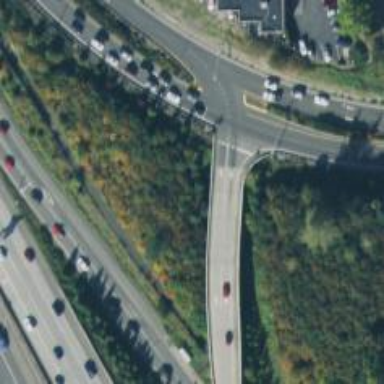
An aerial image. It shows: Bridge on motorway link.